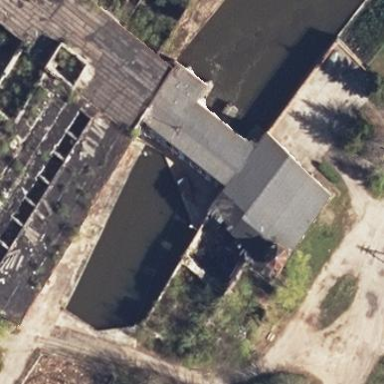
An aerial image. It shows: Industrial building with hydro power generator.